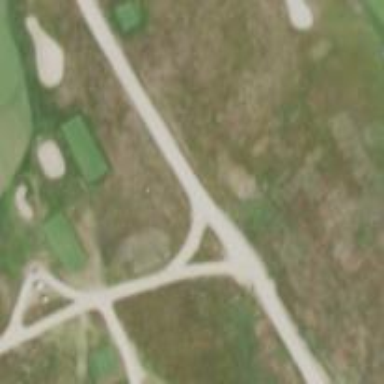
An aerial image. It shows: Path for both roads and golfers.